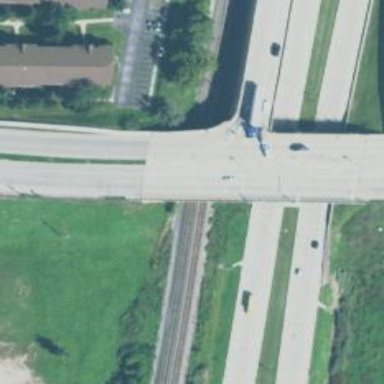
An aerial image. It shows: Primary highway with bridge.